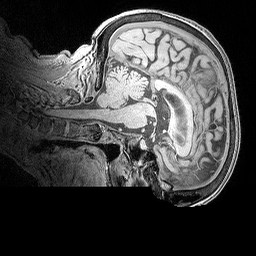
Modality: MP2RAGE
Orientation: sagittal
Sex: female
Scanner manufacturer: siemens
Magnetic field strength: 3 T
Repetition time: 5 s
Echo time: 0.00292 s